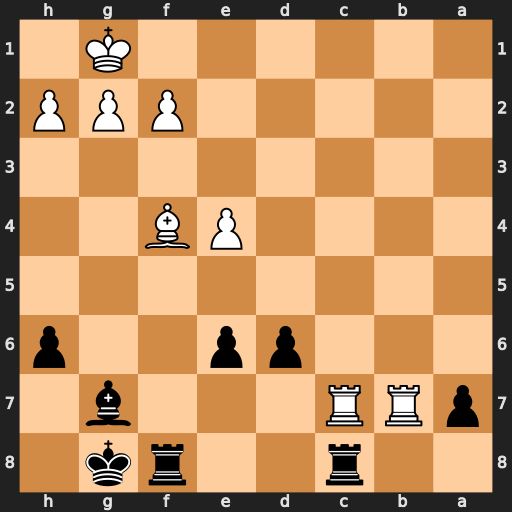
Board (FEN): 2r2rk1/pRR3b1/3pp2p/8/4PB2/8/5PPP/6K1
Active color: b
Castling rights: -
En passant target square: -
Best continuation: Rxc7 Rxc7 Rxf4